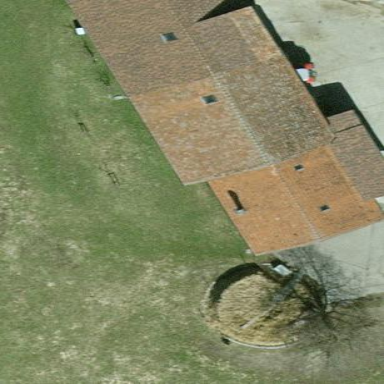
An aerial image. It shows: Farm auxiliary building.